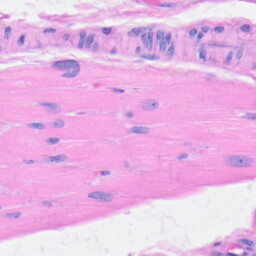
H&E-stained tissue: Heart